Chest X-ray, PA view. Patient: 71 years old, sex M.
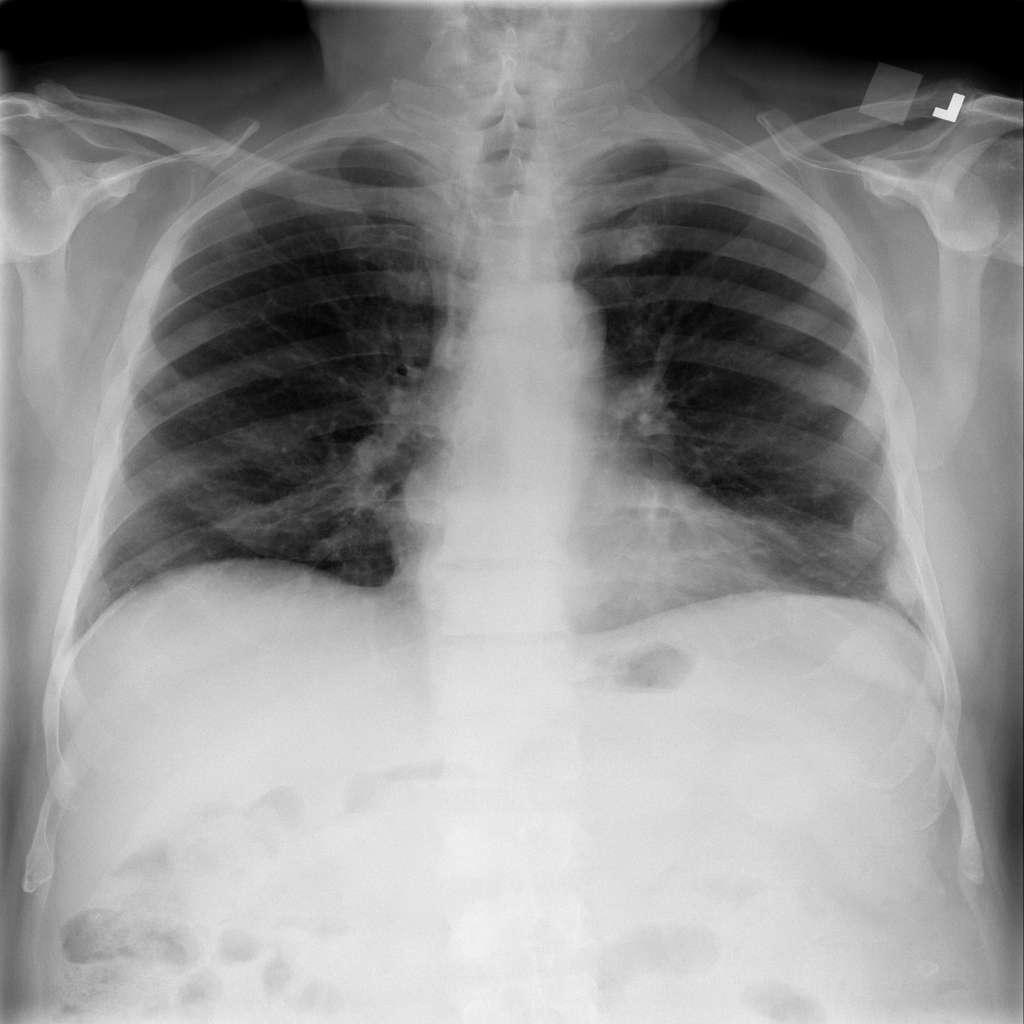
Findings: Effusion